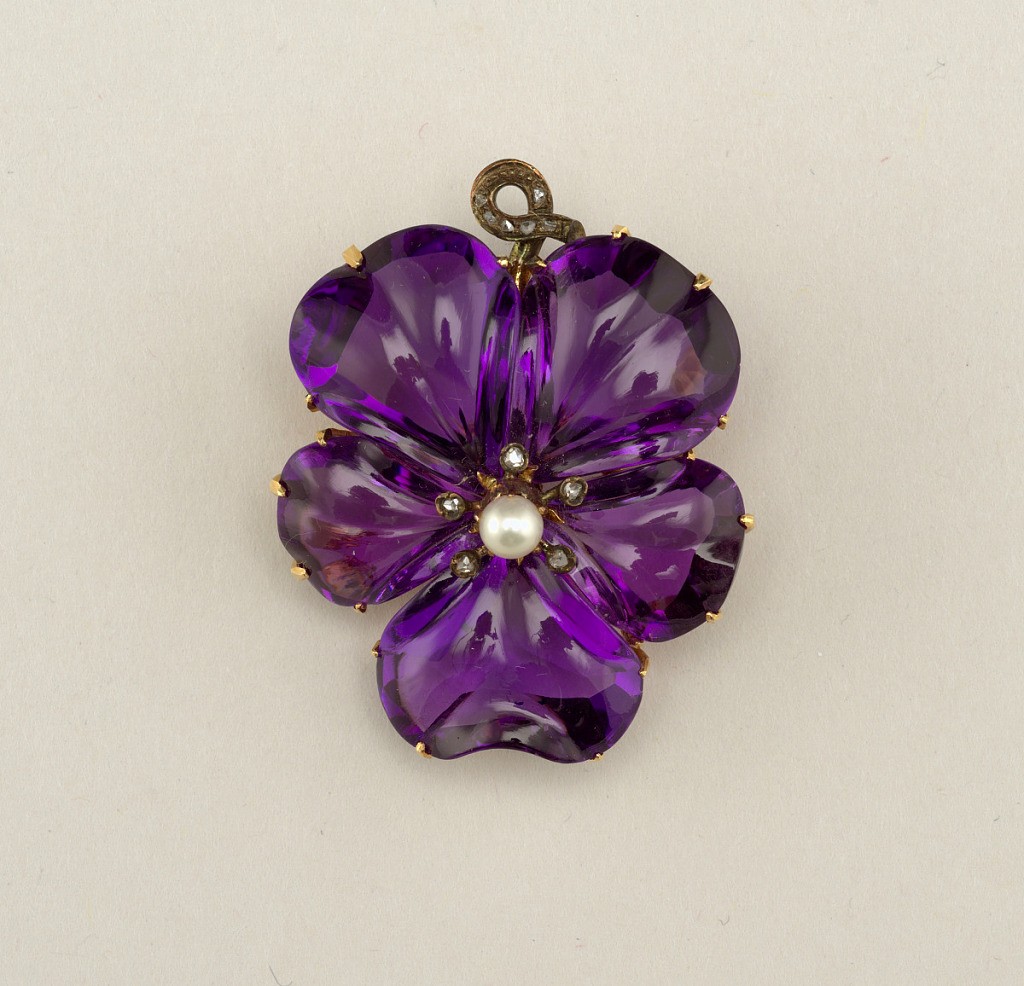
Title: Brooch/Pendant in the form of a Purple Flower
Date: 19th century
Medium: amethyst, gold, diamonds, pearl
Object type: brooch/pendant
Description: Carved amethyst brooch in the form of a five-petaled flower with a central pearl surrrounded by five tiny rose-cut diamonds; diamond-studded stem at the top forming a loop, possibly for hanging as a pendant.